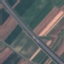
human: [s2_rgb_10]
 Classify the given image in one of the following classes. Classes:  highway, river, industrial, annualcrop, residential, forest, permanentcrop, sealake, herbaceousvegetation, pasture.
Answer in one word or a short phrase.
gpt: Highway